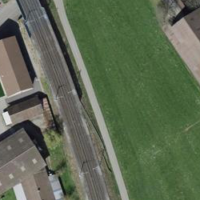
EUNIS habitat code: 55
Species observed at this site:
Clinopodium vulgare